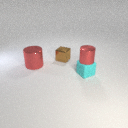
small cyan rubber cube below small red metal cylinder